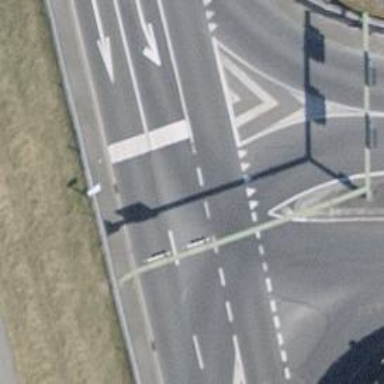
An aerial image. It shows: Road with traffic signals.